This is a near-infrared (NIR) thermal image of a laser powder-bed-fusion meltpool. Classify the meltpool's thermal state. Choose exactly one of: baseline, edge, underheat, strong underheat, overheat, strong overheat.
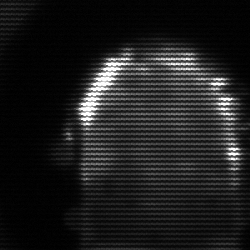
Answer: baseline